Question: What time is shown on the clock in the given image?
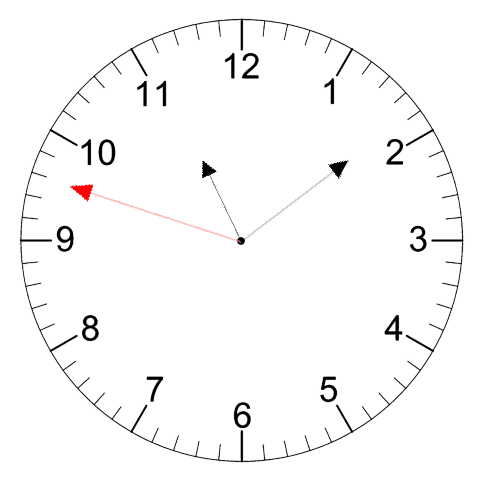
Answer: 11:08:48